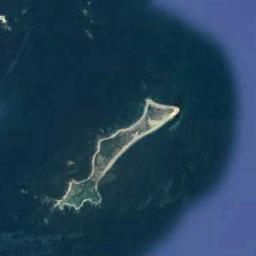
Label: island